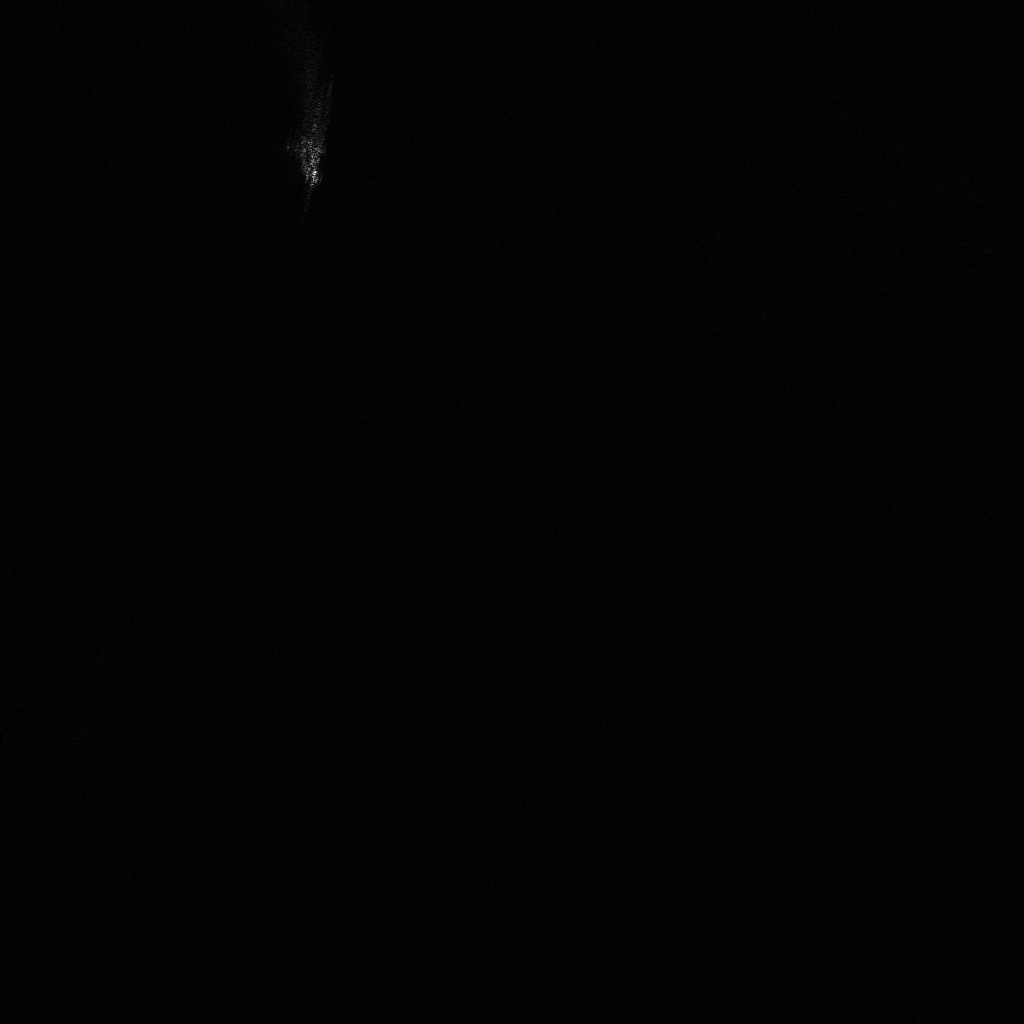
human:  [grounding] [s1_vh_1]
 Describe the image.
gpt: In the satellite image, there is  <ref>1 medium container </ref> <box>[[27, 14, 33, 17, 90]]</box> located at top.